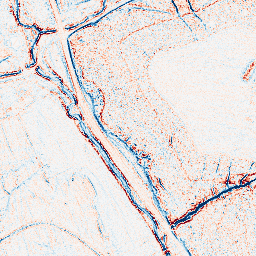
Category: edge_preserving
Decomposition family: anisotropic_diffusion
Decomposition parameters: iterations: 5
kappa: 100
gamma: 0.1
Upsampling method: lanczos
Upsampling parameters: scale: 2
Upsampling scale: 2